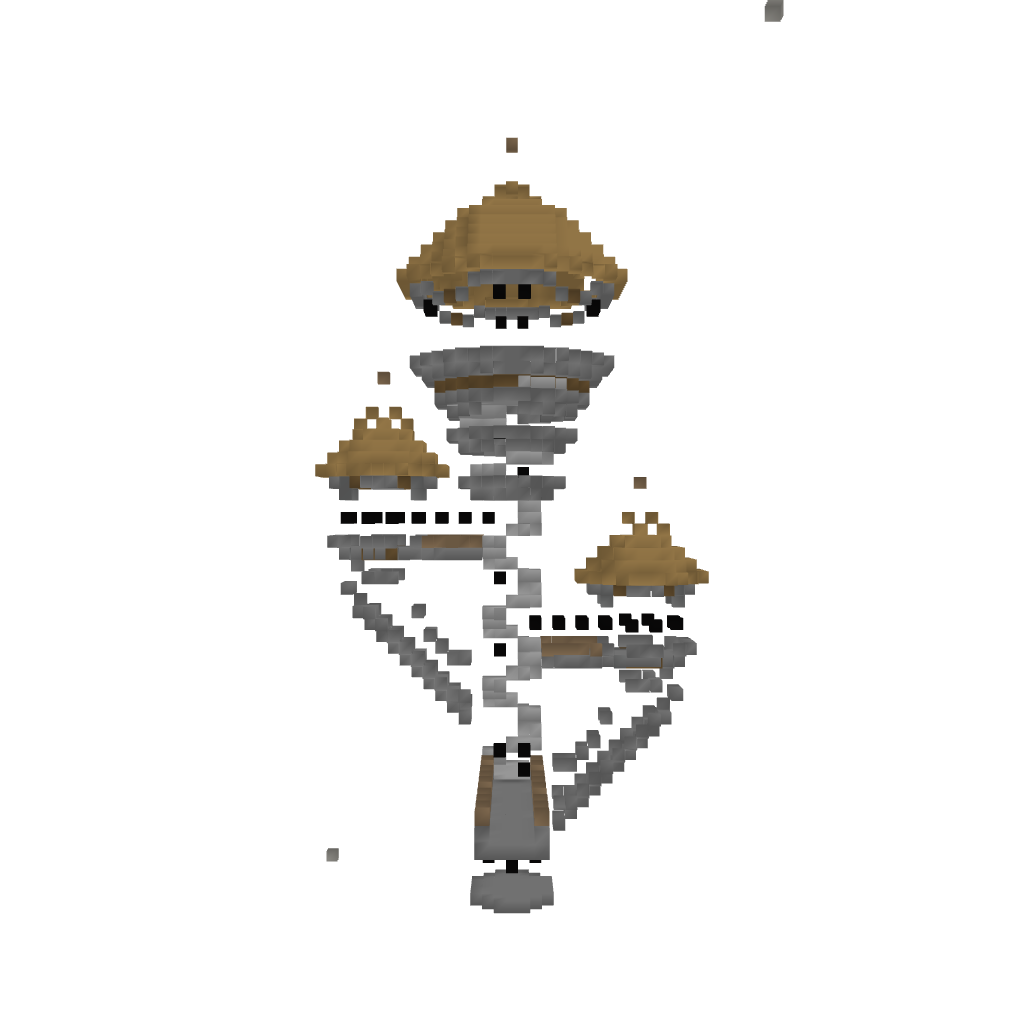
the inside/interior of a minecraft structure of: Medieval Towers